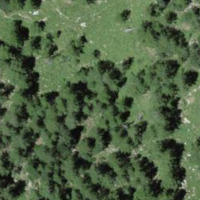
EUNIS habitat code: 43
Species observed at this site:
Rhododendron ferrugineum